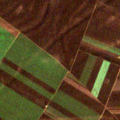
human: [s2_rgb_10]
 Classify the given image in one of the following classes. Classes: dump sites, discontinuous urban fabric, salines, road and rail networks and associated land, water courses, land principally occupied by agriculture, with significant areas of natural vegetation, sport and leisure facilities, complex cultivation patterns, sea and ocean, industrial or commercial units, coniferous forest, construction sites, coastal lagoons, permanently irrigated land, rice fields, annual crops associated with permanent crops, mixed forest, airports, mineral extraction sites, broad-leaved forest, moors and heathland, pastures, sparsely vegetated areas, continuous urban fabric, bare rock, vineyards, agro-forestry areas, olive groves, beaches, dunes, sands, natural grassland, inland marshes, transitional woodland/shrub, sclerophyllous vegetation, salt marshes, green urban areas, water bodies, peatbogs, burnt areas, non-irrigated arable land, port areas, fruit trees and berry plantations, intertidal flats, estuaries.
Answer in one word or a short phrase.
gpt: non-irrigated arable land